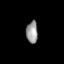
Tissue: lung
Cell type: Epithelial cells
Senescence score: 0.179
Nuclear area (px): 252
Mean DAPI intensity: 150.075